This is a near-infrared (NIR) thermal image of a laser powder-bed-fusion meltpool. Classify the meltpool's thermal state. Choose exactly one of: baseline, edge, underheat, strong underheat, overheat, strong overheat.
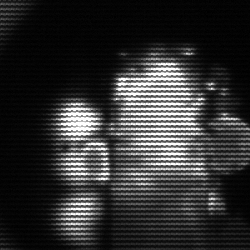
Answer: strong underheat